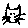
Label: cat